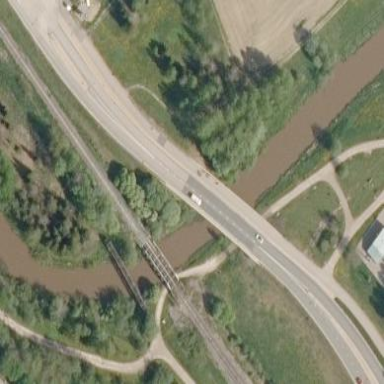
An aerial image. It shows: Man-made bridge.